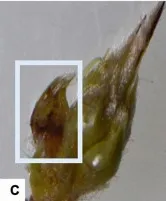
Typical appearance of flower buds of two cultivars after removing outer scale leaves. Trees were grown at five localities and observed in the 2015-2016 season. Rectangles indicate floret damage, ovals indicate floret abortion. Injured florets.
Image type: medical_photograph (skin_photograph)